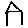
Label: house